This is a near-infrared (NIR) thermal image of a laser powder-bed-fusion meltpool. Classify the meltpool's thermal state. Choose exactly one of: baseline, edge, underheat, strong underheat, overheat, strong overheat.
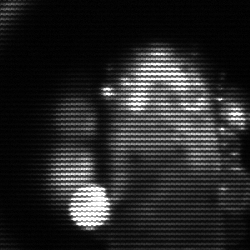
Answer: strong underheat